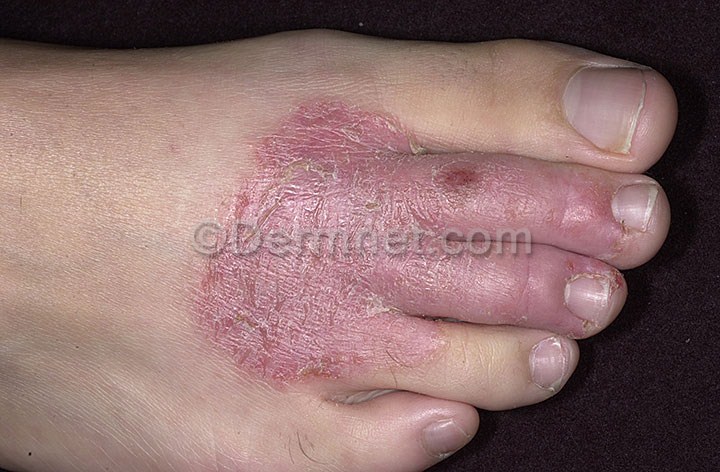
Disease: Eczema Photos